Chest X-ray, AP view. Patient: 88 years old, sex M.
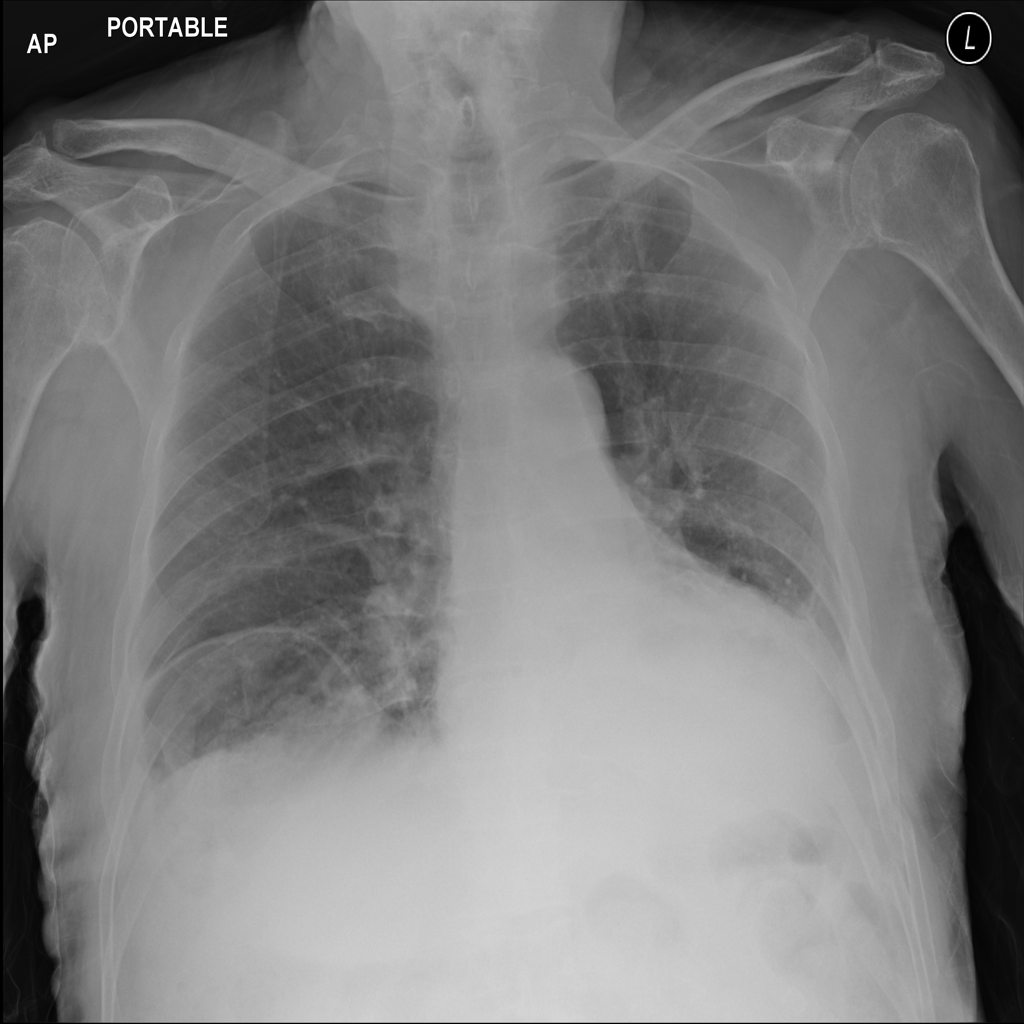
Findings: Consolidation, Effusion